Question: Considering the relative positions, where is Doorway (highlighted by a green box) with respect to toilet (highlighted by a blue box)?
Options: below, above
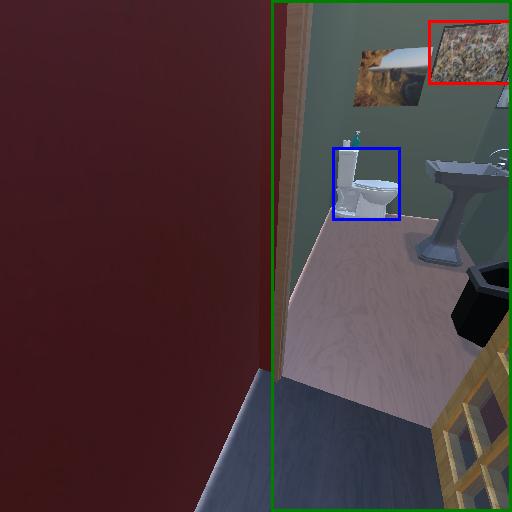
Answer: below